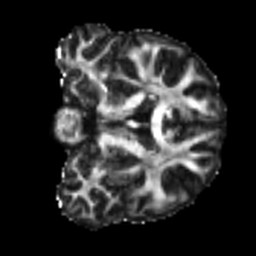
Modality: FA
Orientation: coronal
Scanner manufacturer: siemens
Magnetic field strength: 3 T
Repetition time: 4 s
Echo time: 0.0594 s